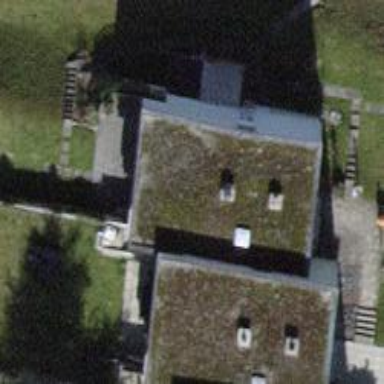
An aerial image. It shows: Flat-roofed house.